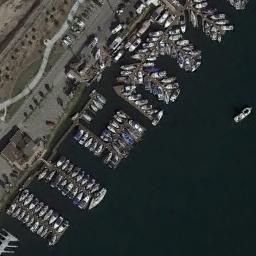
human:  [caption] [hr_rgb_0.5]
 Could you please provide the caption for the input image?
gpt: The harbor has lots of neatly docked boats and the color of the waters is dark green .

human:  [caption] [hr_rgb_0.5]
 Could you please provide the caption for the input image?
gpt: There aren't many boats in the upper left corner of the harbor .

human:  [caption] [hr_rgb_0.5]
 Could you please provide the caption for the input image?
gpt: There are many ships in the harbor .

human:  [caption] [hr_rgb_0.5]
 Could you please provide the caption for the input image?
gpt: There are many ships docked neatly at the harbor .

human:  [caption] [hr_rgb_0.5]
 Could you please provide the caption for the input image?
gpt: Many ships are neatly moored on the sea next to the harbor next to the buildings and lawns .